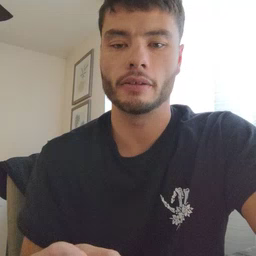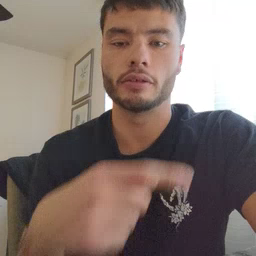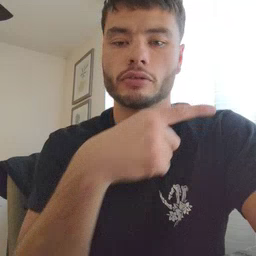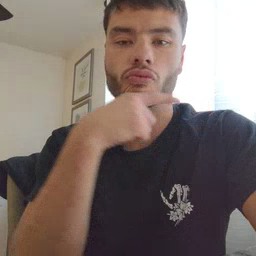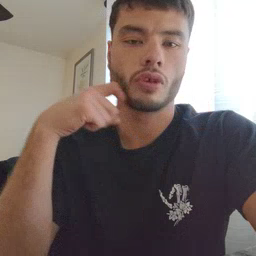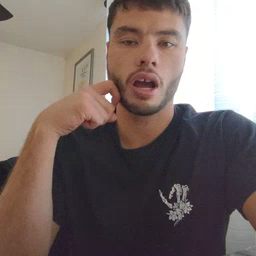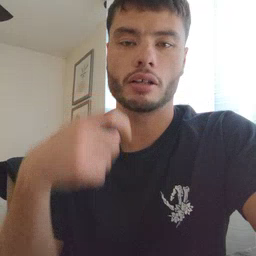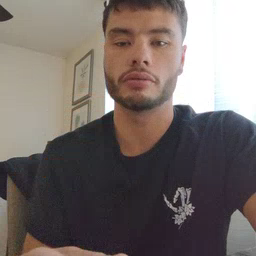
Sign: dry